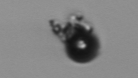
Label: bead